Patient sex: M
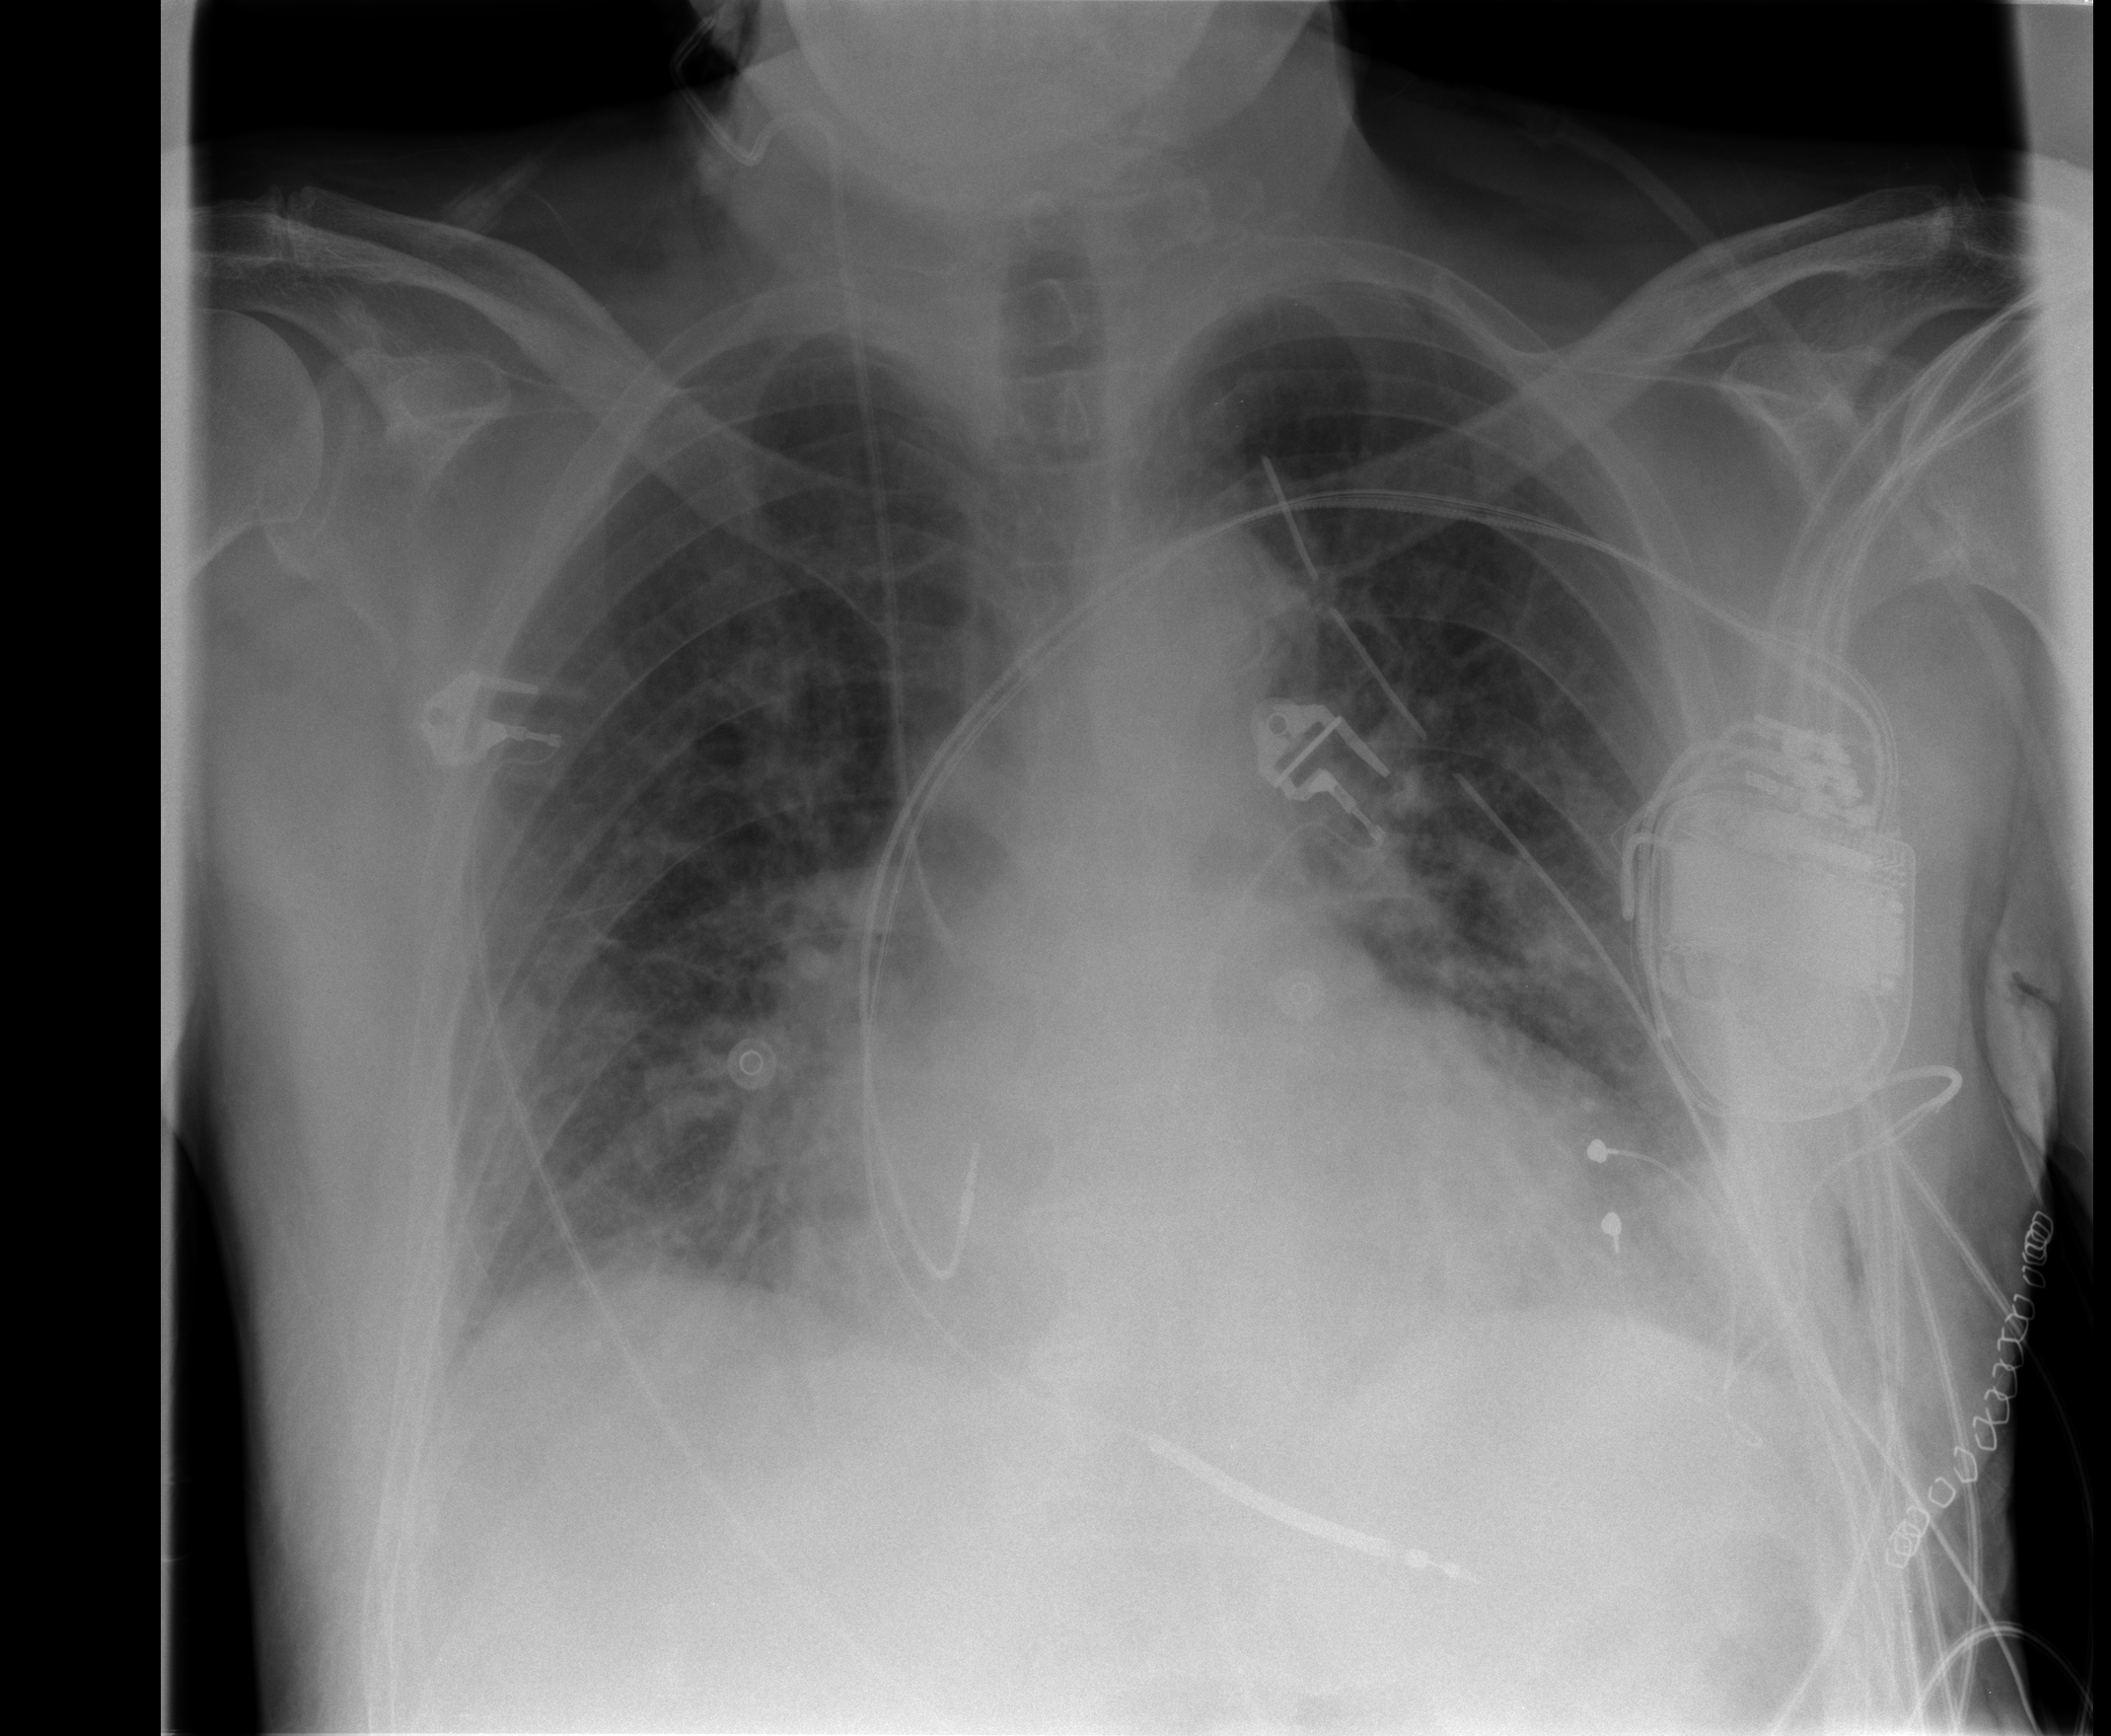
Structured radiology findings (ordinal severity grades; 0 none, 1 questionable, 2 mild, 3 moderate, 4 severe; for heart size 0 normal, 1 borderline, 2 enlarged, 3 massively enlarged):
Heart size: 2
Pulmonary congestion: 2
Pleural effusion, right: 0
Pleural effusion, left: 1
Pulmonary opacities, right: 1
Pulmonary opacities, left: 1
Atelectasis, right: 2
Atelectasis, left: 2